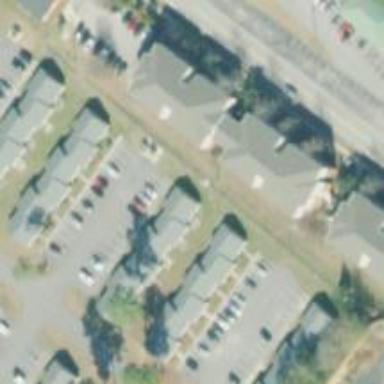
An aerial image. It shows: Residential road.